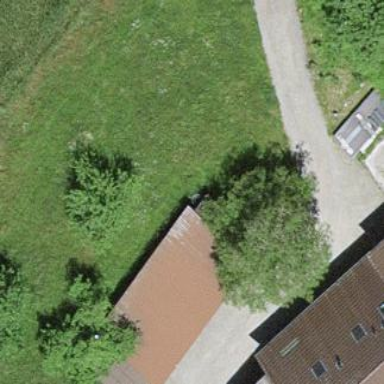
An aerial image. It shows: Rural barn.